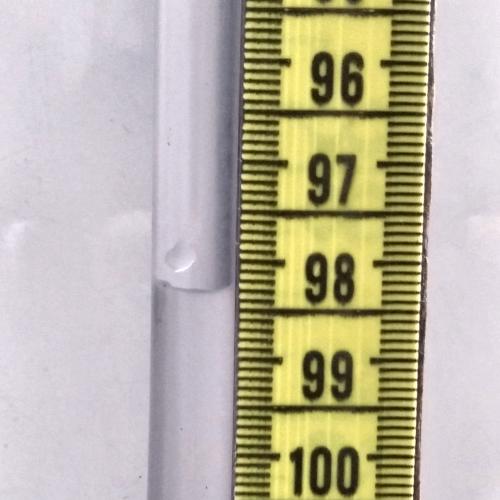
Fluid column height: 98.3 cm